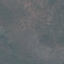
Land use / land cover: HerbaceousVegetation